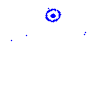
Particle: electron